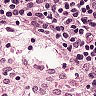
Metastatic tissue present: no